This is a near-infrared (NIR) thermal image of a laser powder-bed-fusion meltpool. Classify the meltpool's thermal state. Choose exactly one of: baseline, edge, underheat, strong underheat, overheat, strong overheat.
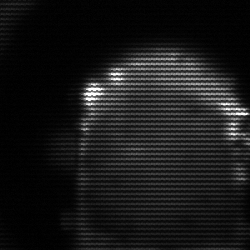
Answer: baseline